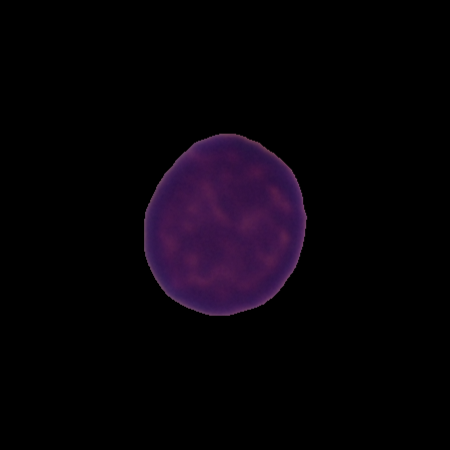
Label: healthy